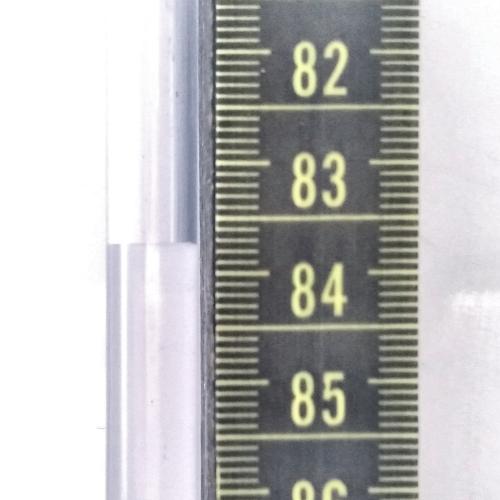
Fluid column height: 83.7 cm